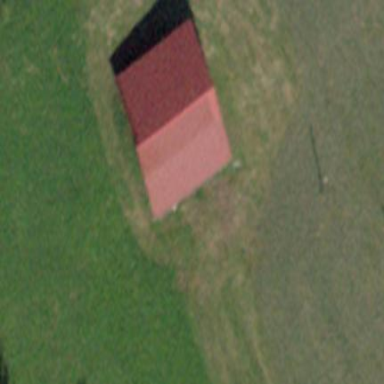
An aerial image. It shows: Barn.